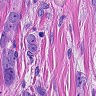
Metastatic tissue present: yes